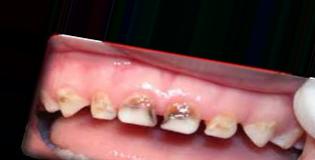
Condition: Caries